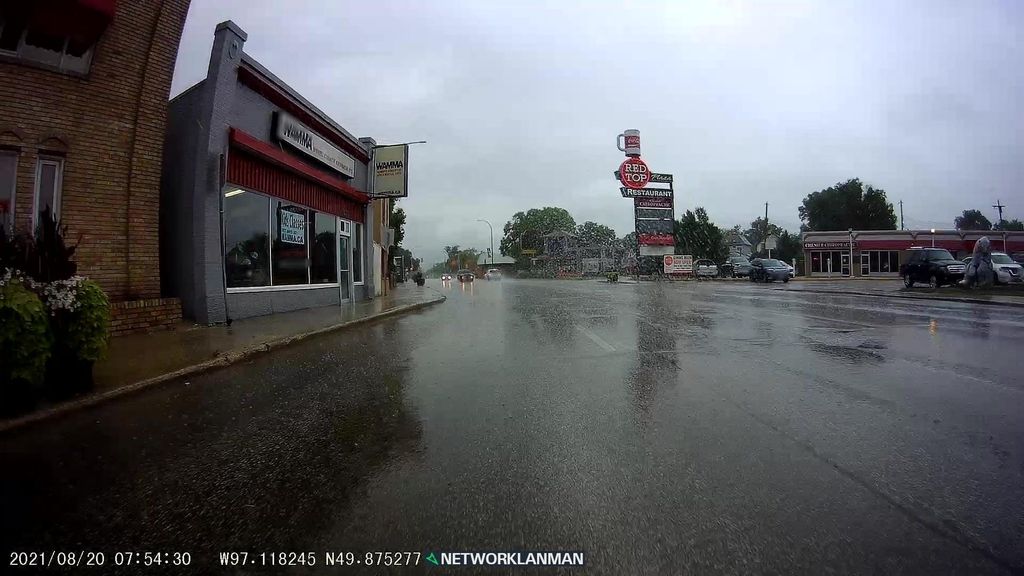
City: winnipeg